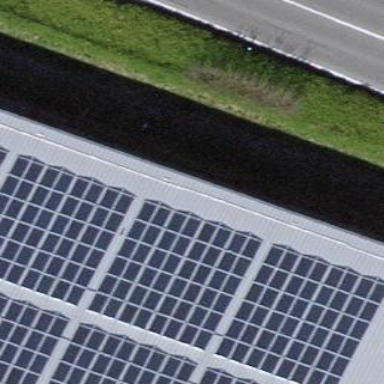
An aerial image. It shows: Small solar photovoltaic panel generator is producing electricity.